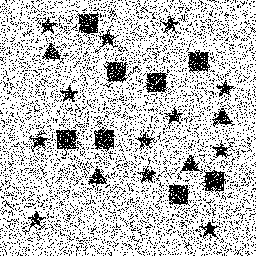
Squares: 8
Triangles: 4
Stars: 12
Total shapes: 24